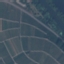
Land use / land cover class: PermanentCrop